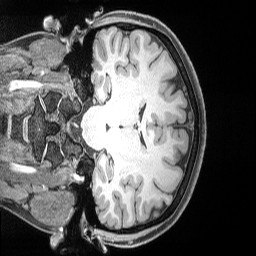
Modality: T1w
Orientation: coronal
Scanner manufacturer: siemens
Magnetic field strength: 3 T
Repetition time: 2.53 s
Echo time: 0.00169 s